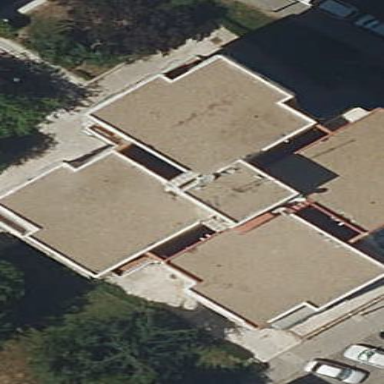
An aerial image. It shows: Image showing building with apartments.